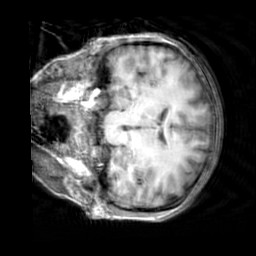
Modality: T1w
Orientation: coronal
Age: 26
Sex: female
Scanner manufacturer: siemens
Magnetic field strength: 3 T
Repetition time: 2.3 s
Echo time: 0.00303 s